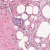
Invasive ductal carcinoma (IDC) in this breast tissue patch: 0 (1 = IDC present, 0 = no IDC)